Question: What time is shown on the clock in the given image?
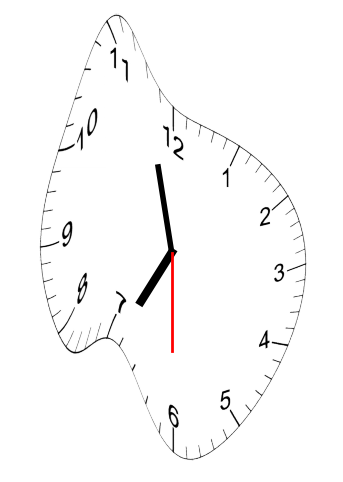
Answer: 06:57:30